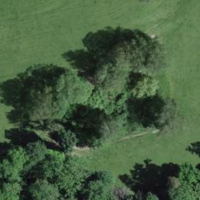
EUNIS habitat code: 25
Species observed at this site:
Melittis melissophyllum